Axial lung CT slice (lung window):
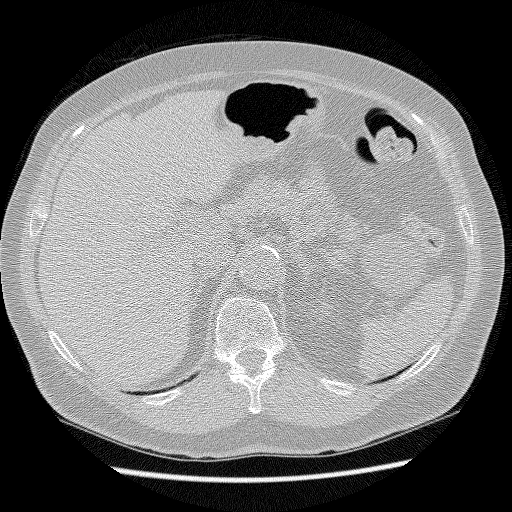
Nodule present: no